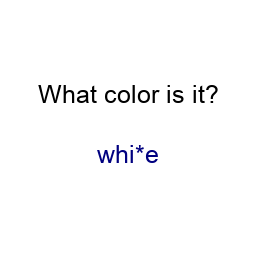
Color: navy
Color name shown: white
Background color: white
Question text color: black